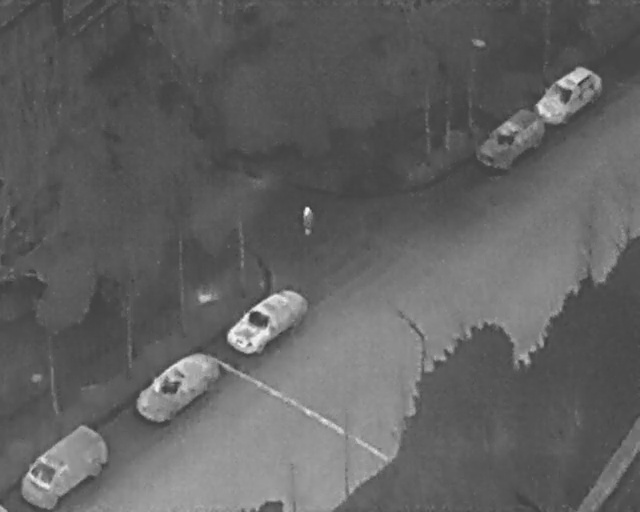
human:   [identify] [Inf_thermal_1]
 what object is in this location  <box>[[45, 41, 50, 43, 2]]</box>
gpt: <ref>1 medium person at the center</ref>

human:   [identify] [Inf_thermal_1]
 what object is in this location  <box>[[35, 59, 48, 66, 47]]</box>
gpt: <ref>1 large car at the center</ref>